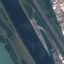
Label: River